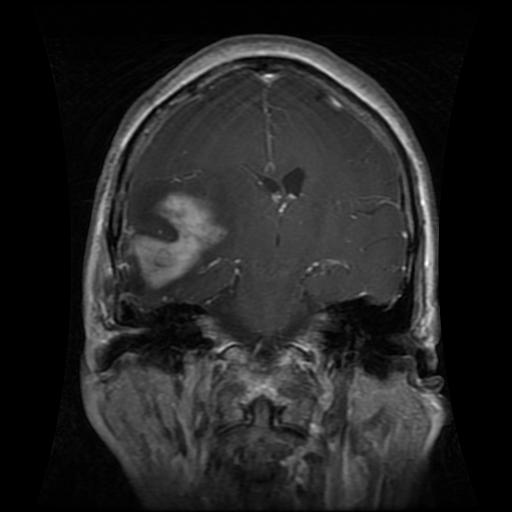
Label: glioma